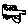
Label: car